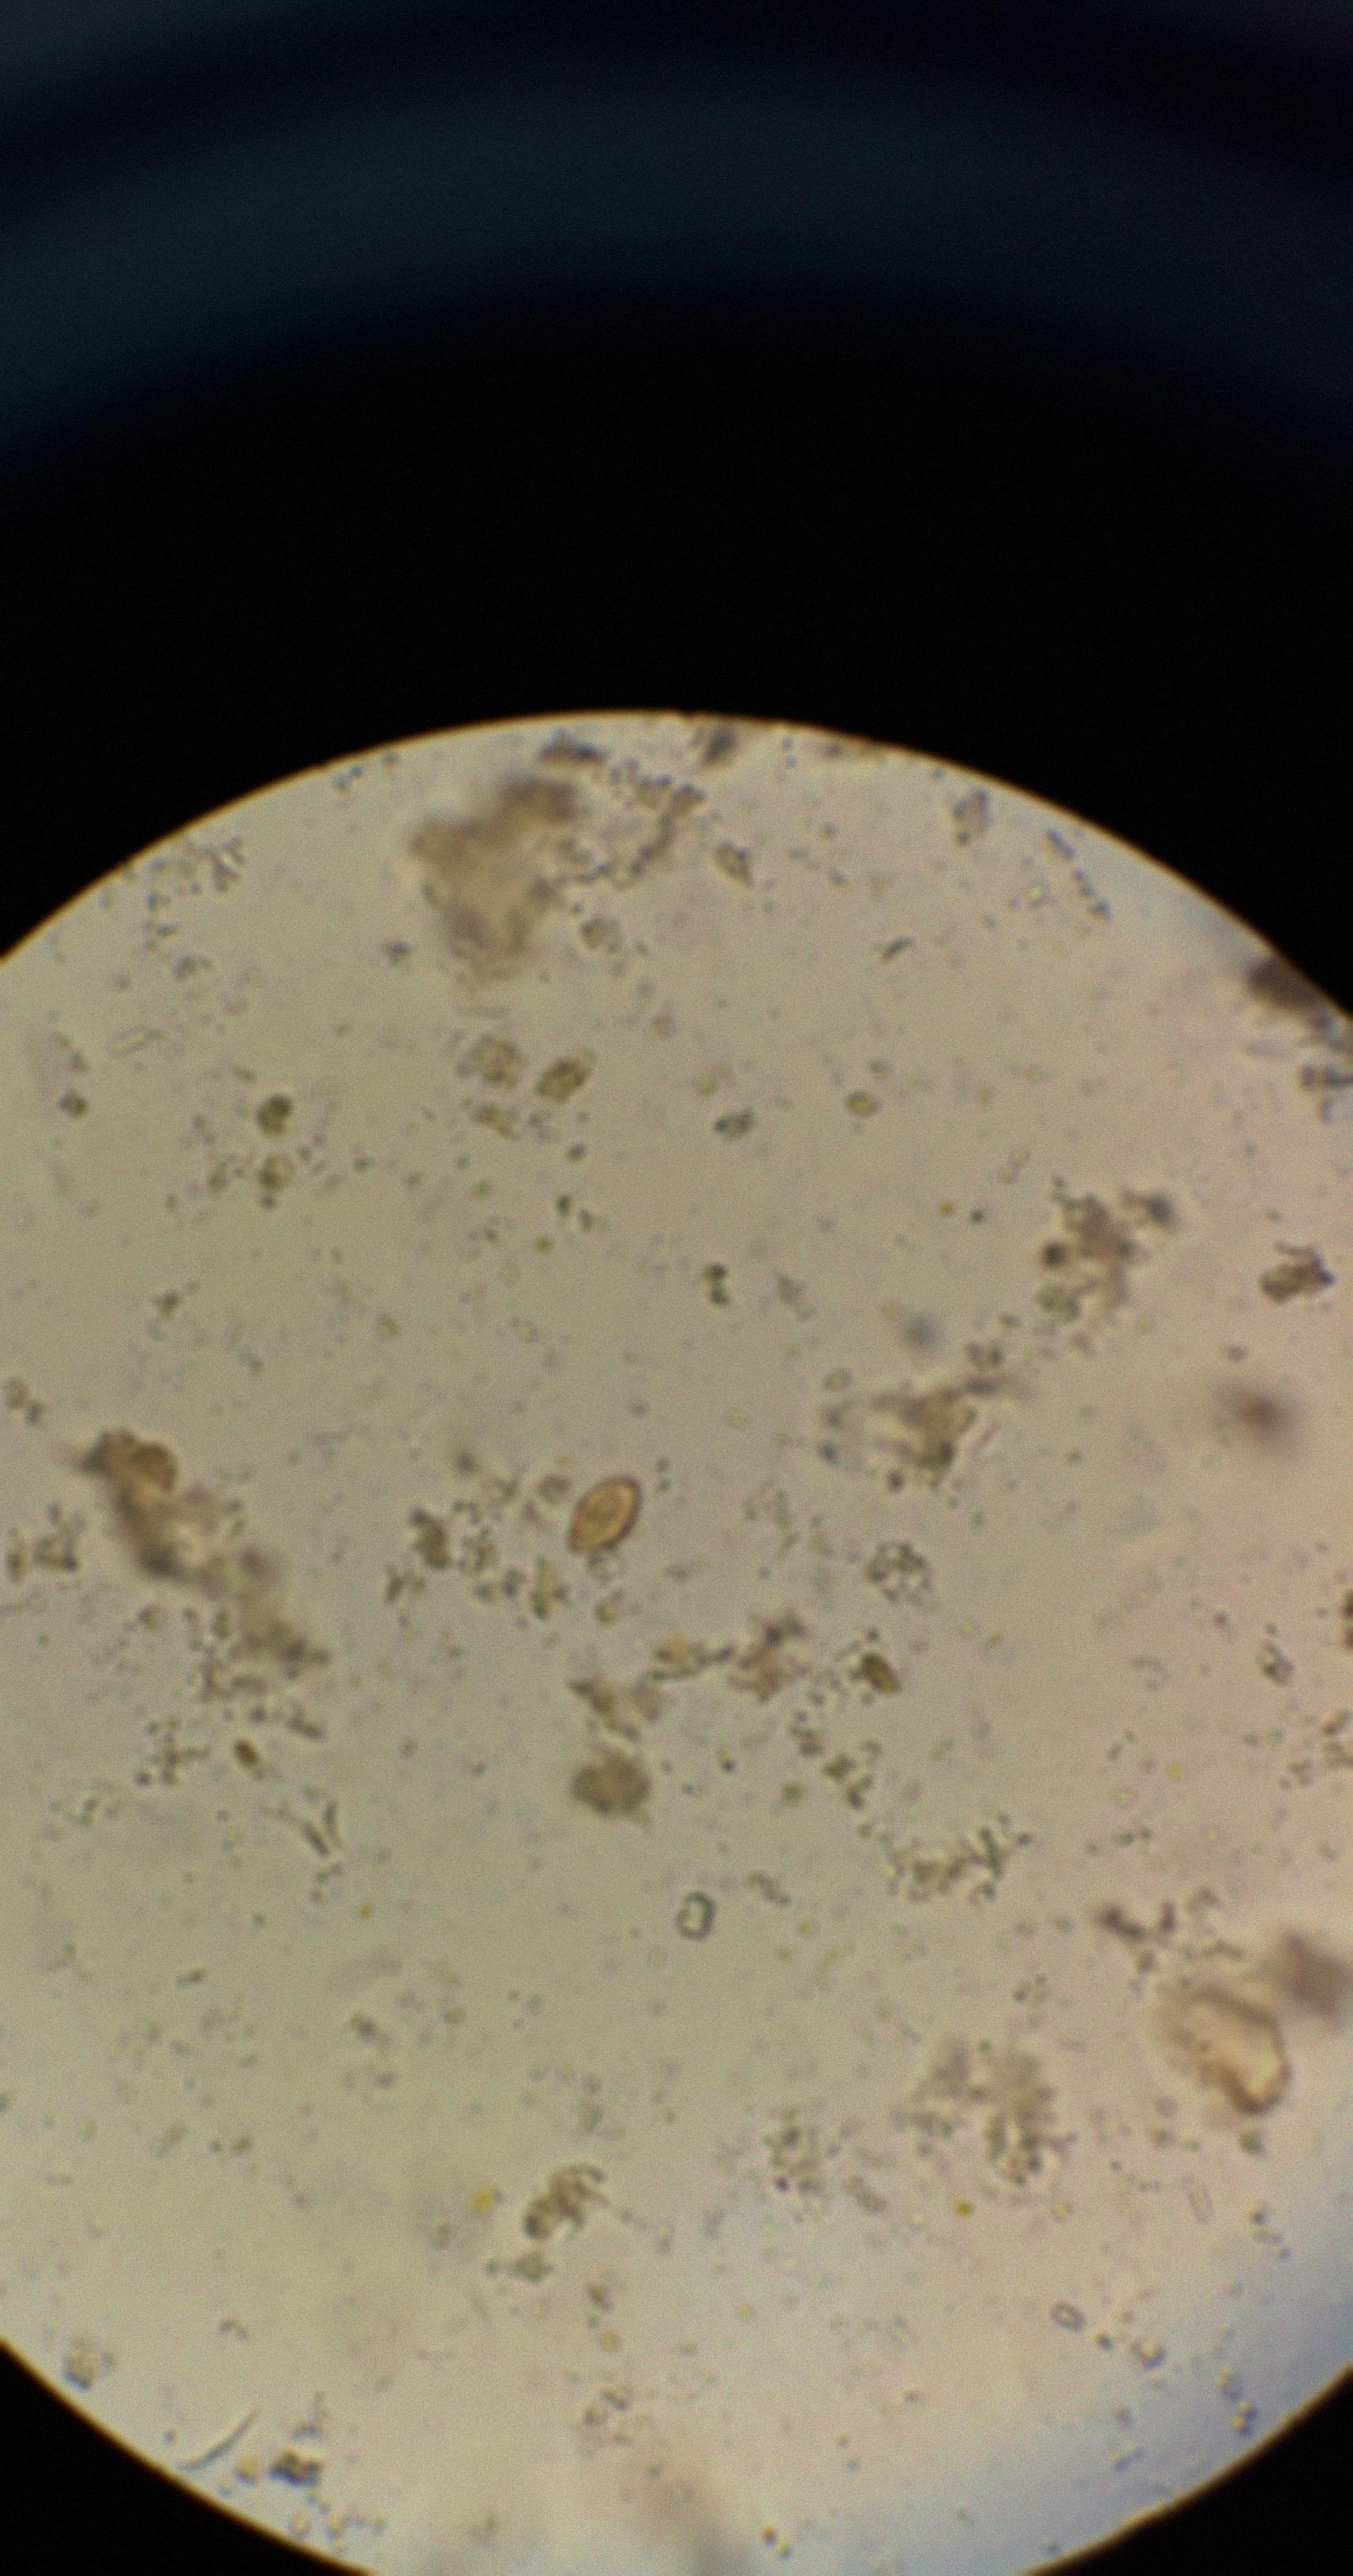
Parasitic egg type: Opisthorchis viverrine